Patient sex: M
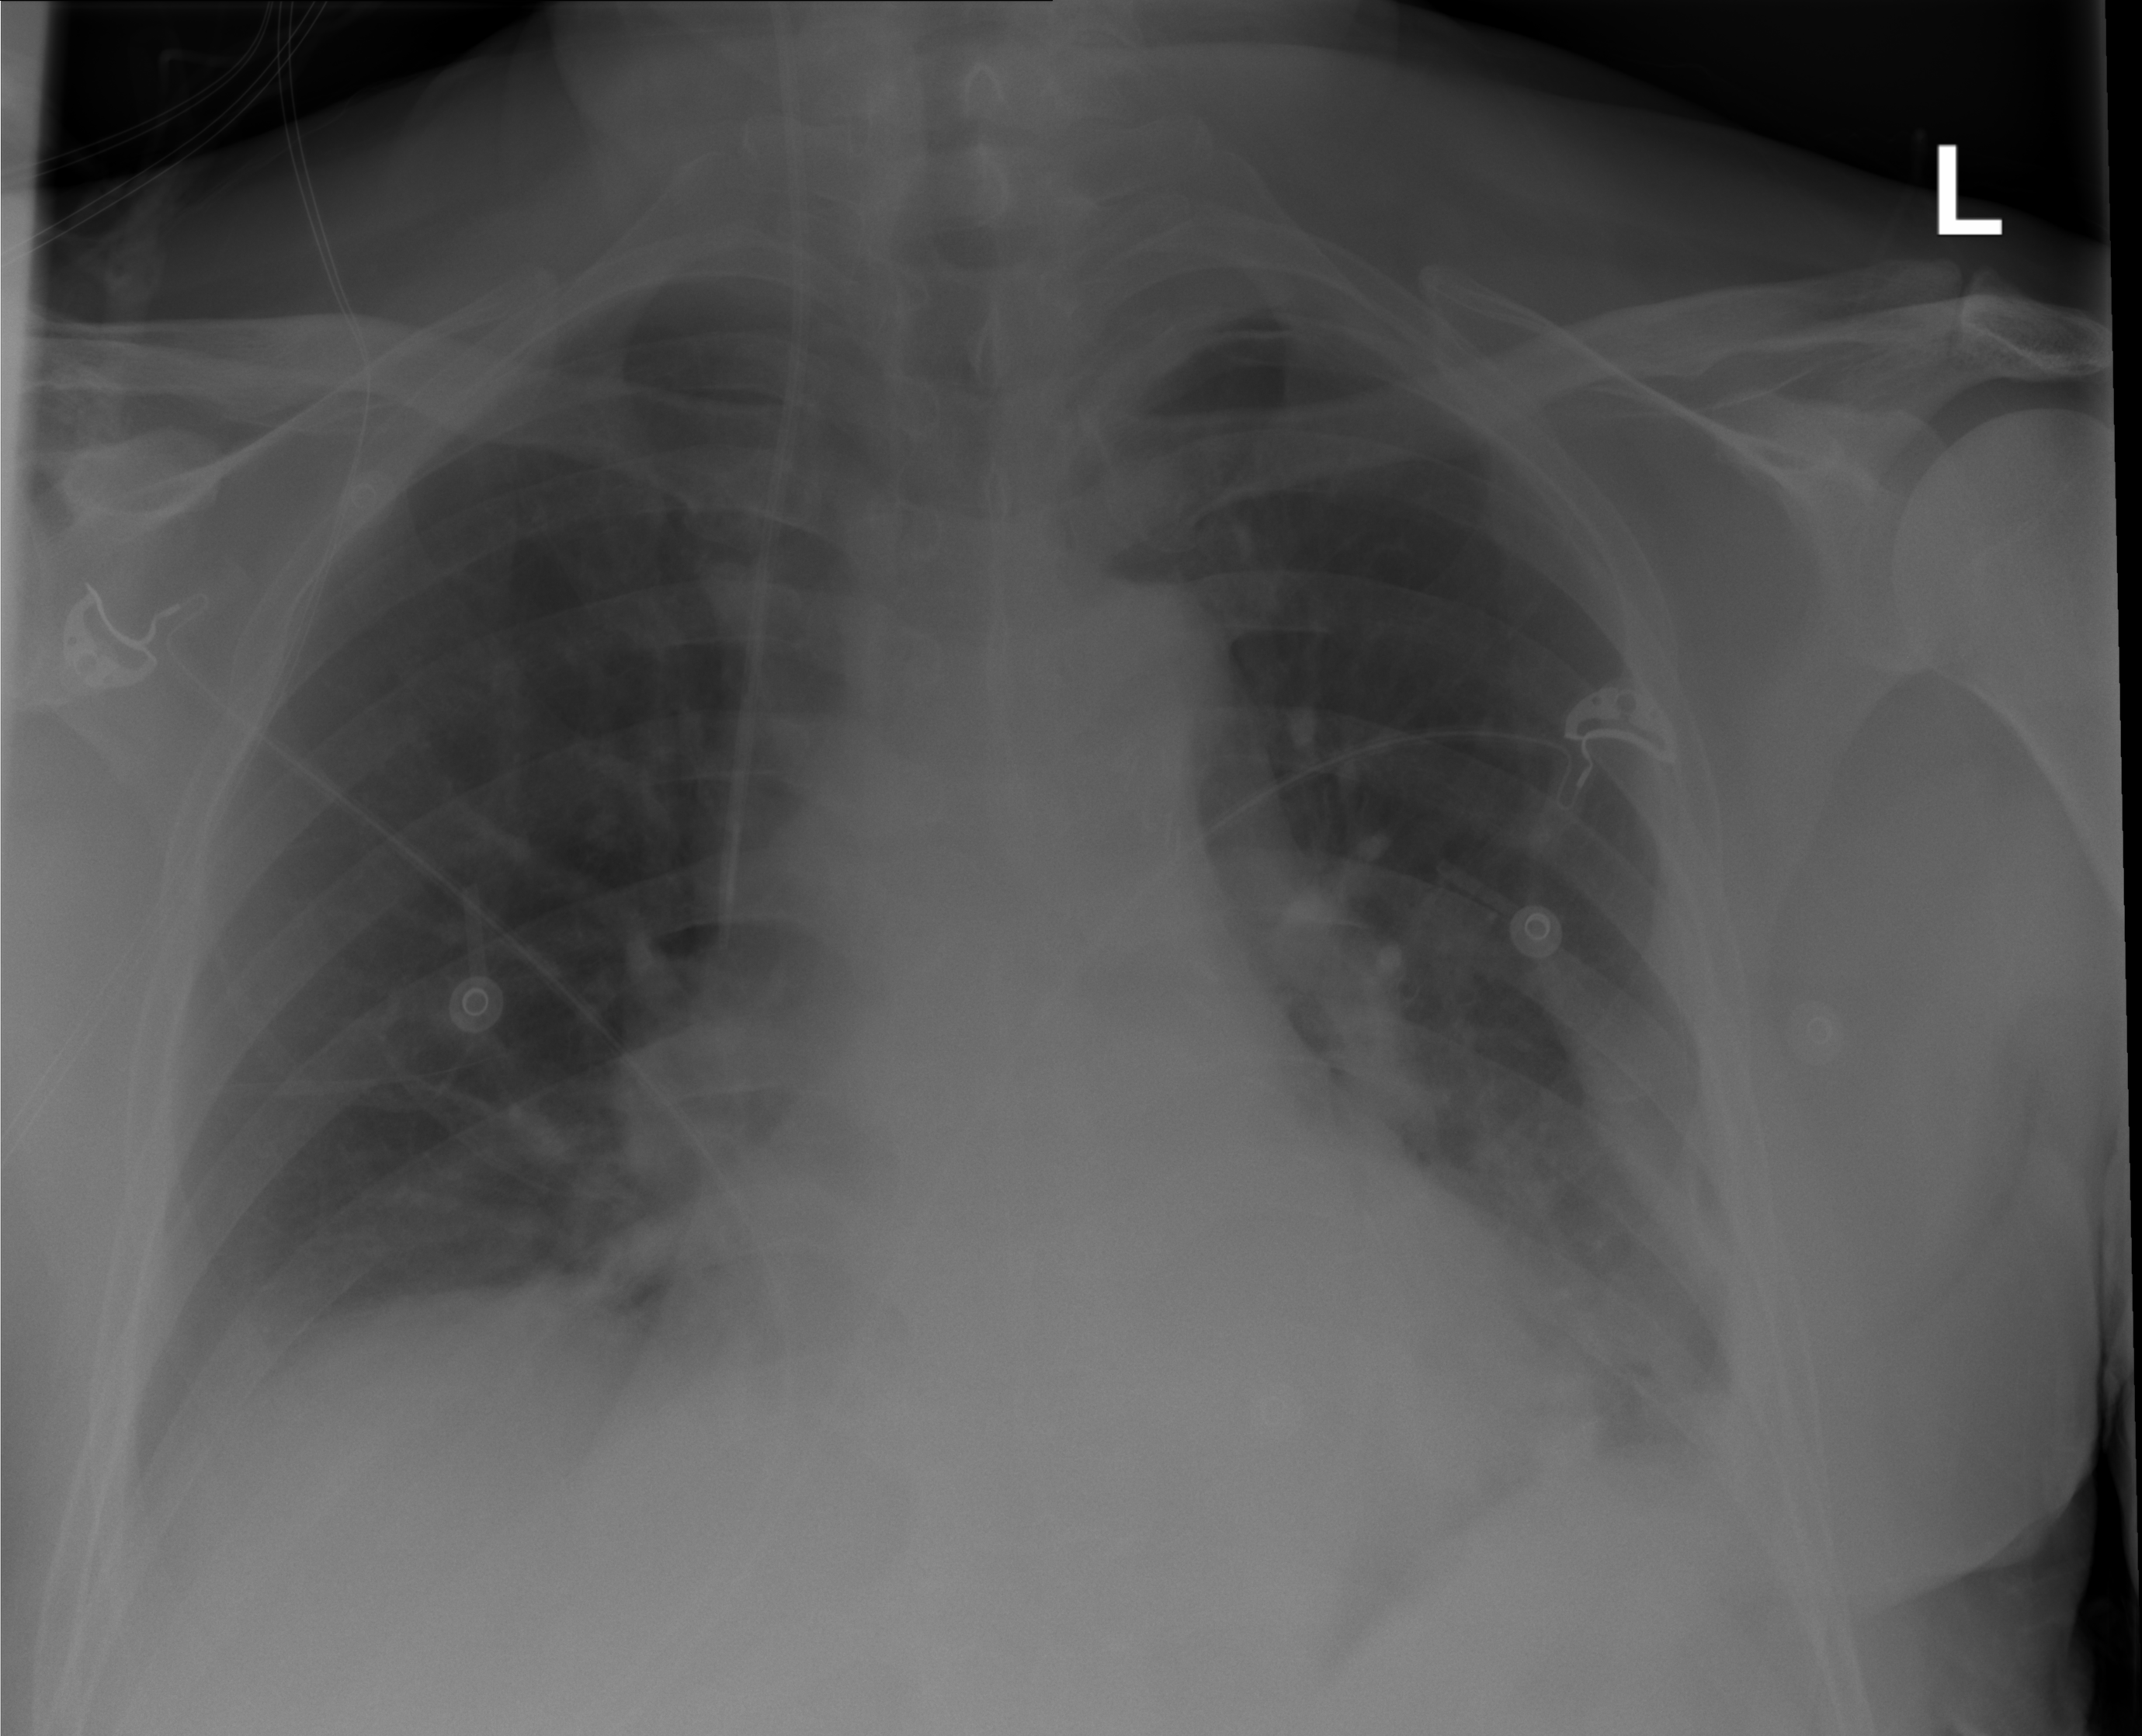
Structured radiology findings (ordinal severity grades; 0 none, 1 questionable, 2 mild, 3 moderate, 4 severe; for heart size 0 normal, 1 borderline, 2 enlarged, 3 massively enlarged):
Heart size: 1
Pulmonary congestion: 0
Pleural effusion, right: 0
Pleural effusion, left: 2
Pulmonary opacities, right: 0
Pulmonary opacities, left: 0
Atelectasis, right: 2
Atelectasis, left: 2